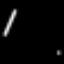
Label: line